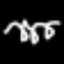
Label: squiggle